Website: walmart
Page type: newsletter-management
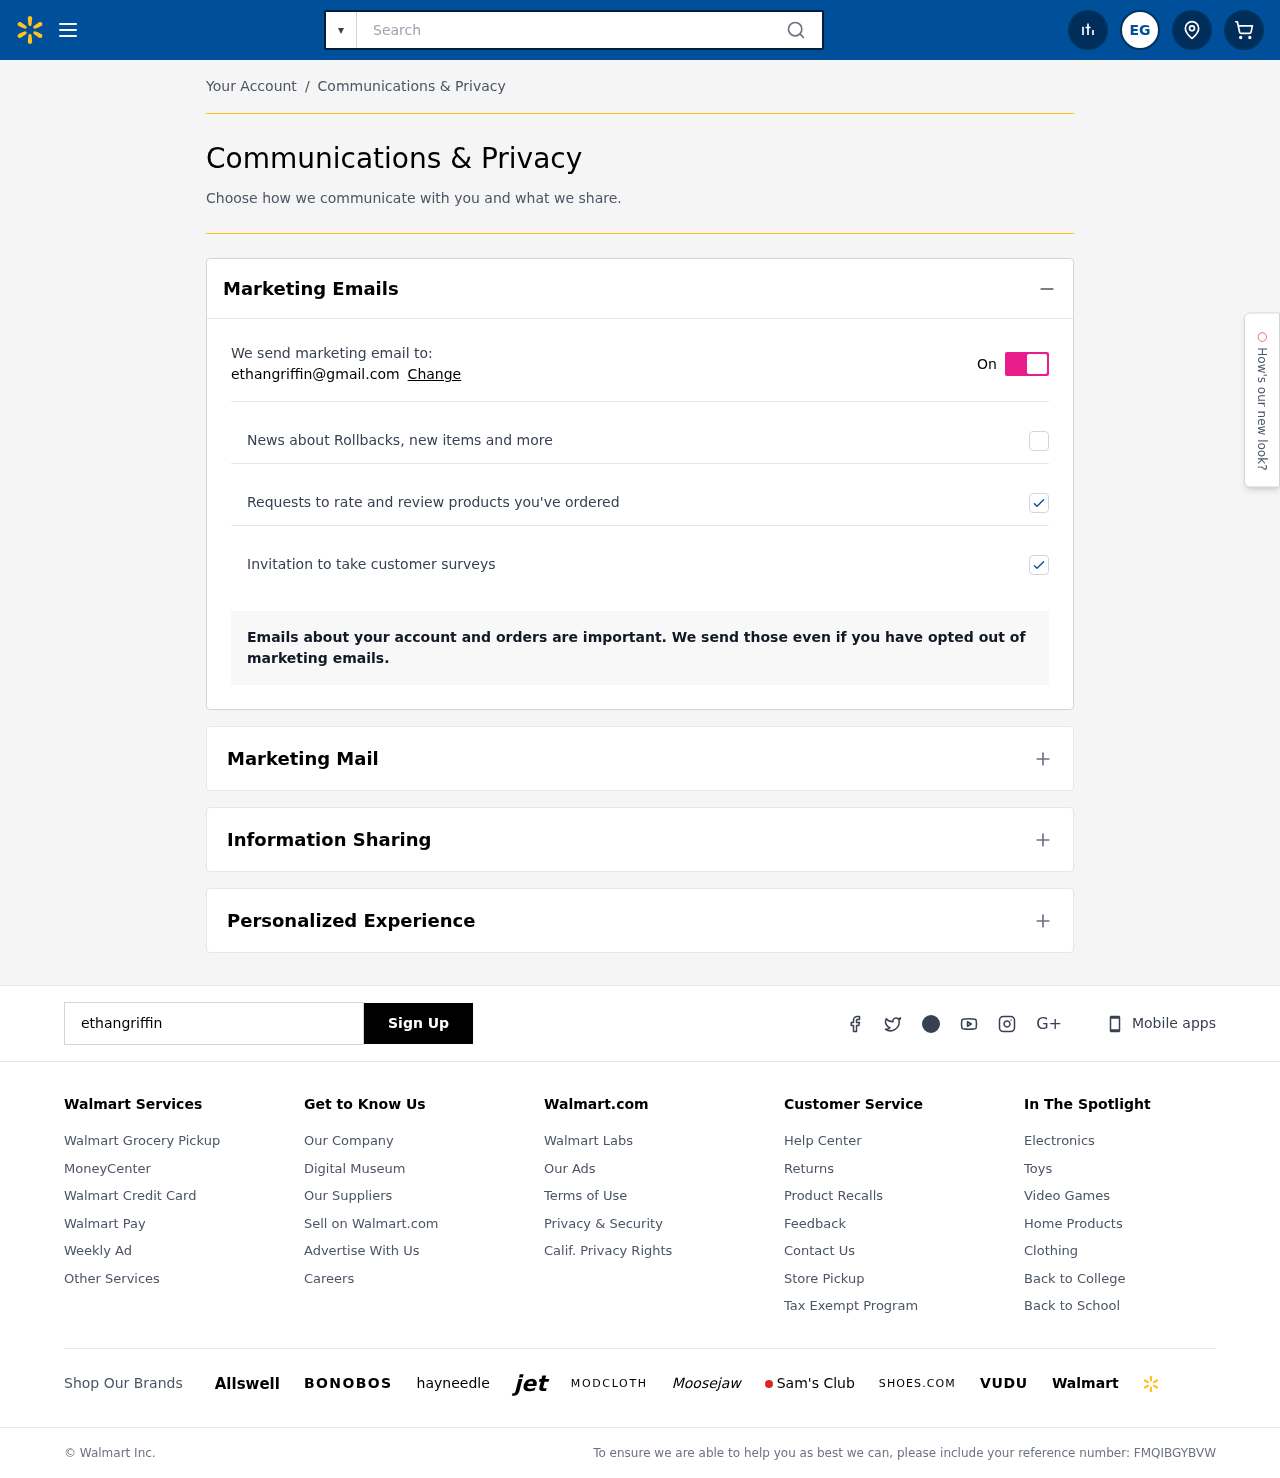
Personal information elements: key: PII_EMAIL
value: ethangriffin@gmail.com
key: PII_INITIALS
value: EG
Search elements: key: HEADER_SEARCH
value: Search